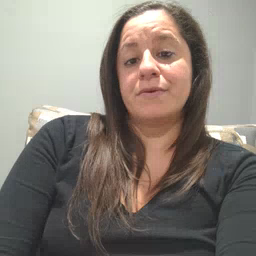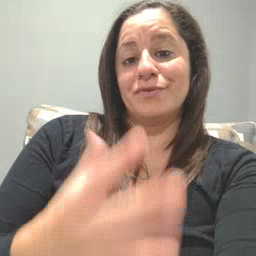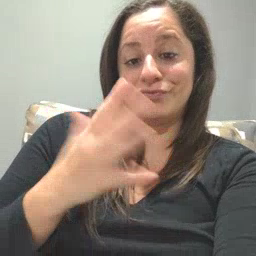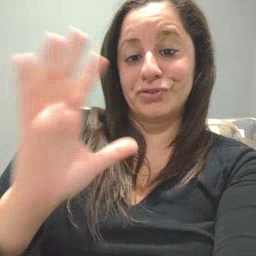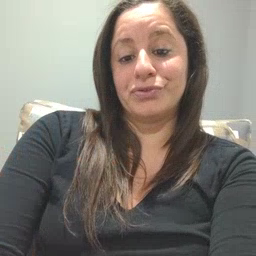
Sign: finish